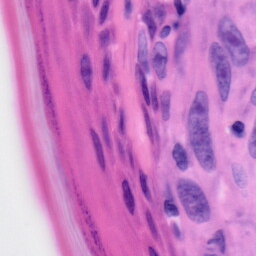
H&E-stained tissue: Skin